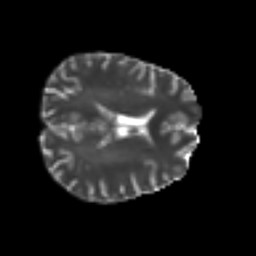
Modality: T2w
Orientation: axial
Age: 34
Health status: ill
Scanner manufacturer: philips
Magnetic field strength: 3 T
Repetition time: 9 s
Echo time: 0.127 s